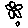
Label: flower